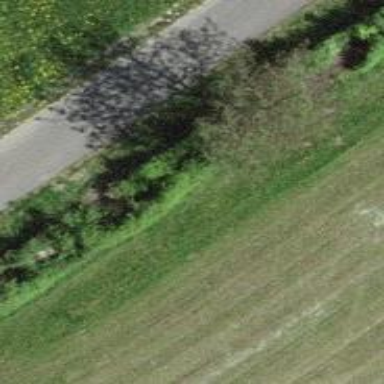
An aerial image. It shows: Hedge barrier.